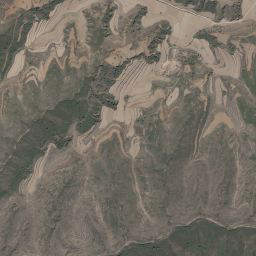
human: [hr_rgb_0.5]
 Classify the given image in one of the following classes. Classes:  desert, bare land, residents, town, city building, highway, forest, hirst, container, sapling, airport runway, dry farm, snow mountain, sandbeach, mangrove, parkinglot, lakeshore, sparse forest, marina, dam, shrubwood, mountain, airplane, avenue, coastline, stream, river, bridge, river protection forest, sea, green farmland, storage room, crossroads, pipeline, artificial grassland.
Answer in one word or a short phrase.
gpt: mountain